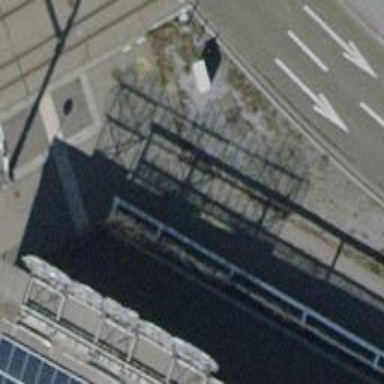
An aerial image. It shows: Asphalt sidewalk path.